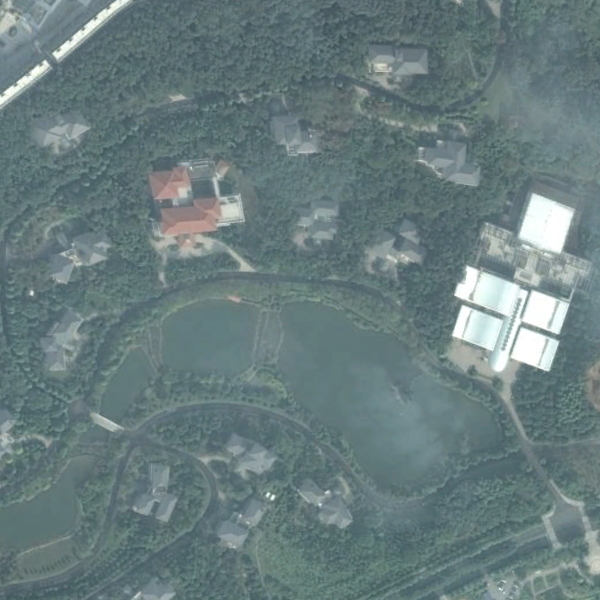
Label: Resort